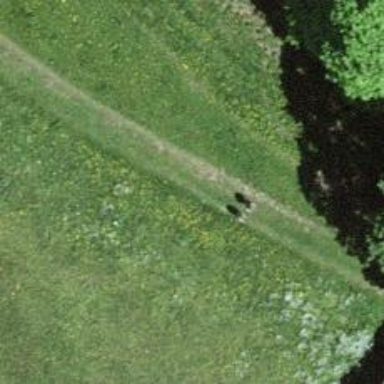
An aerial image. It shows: Grass track with grade 5 tracktype.